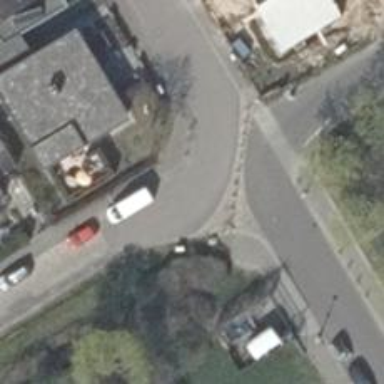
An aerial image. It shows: Residential road with asphalt surface. There is sidewalk on the left side.